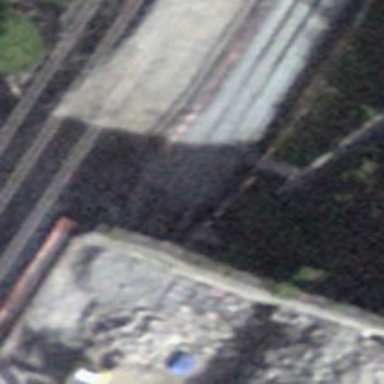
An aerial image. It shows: Narrow-gauge railway tunnel with electrified tracks using contact line.